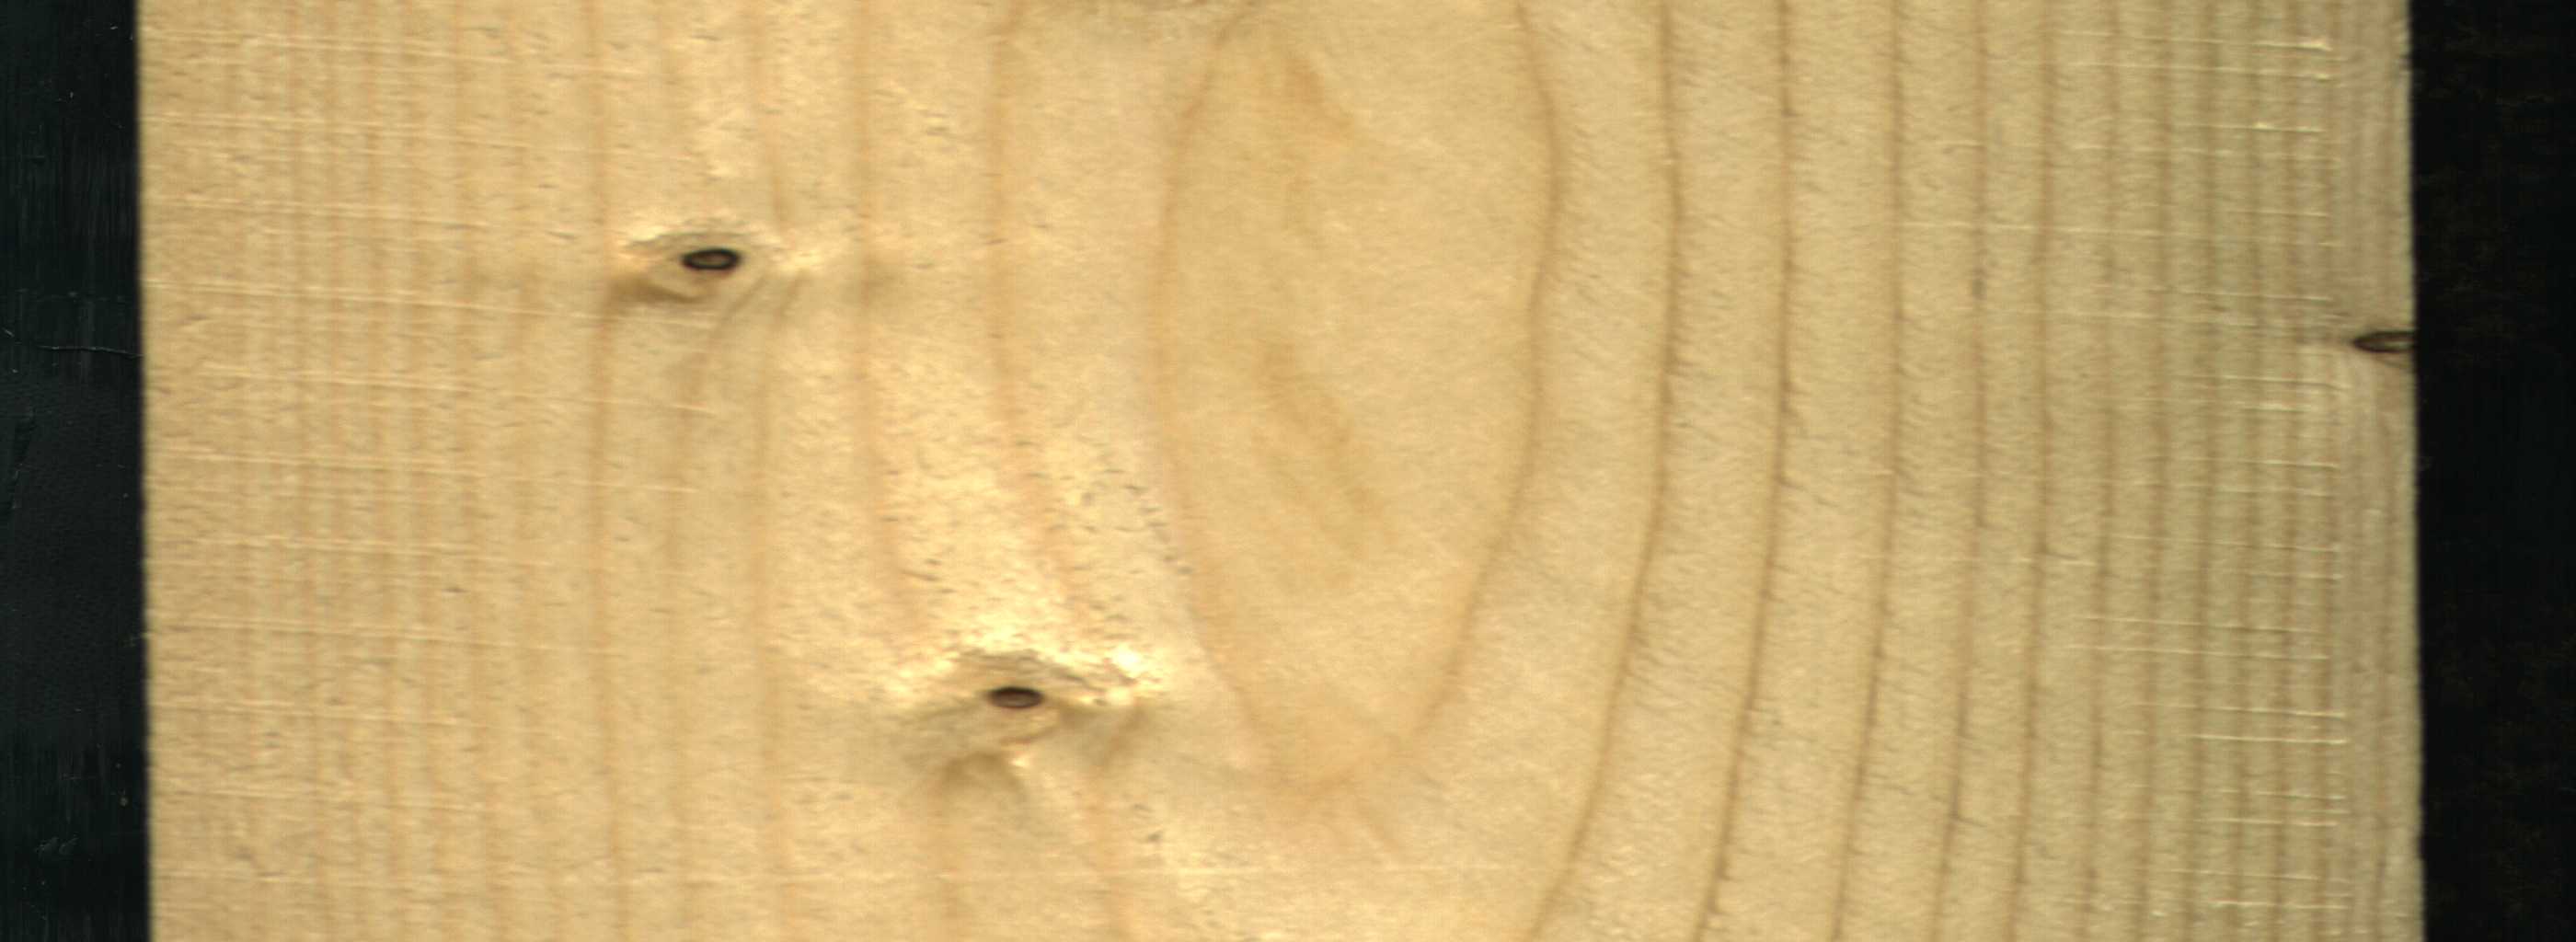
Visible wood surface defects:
Dead_Knot
Dead_Knot
Dead_Knot